Question: I am working on an Android Application in which a 3d scene is displayed and the user should be able to select an area by clicking/tapping the screen. The scene is pretty much a planar (game) on which different objects are placed.
Now, the problem is how do I get the clicked area on the board from the actual screen-space coordinates?
I was planning on using <URL> all the necessary parameters. Unfortunately I am missing the 'winZ' param, and cannot get the current depth as the touch event is occurring in a different thread than the GL-thread.
My new plan is to still use gluUnProject, but with a 'winZ' of 0, and then project the resulting point onto the board (the board stretches from '0,0,0' to '10,0,10' in model space), However, I can't seem to figure out how to do this?
I would be very happy if anyone could help me out with the maths needed to do this (matrices were never my strongest side), or perhaps find a better solution.
To clarify; here is an image of what I want to do:

The red rectangle represent the device screen, the green x is the touch event and the black square is the board (grey subdivisions represent a square of one unit). I need to figure out where on the board the touch has happened (in this case it is in square 1,1).
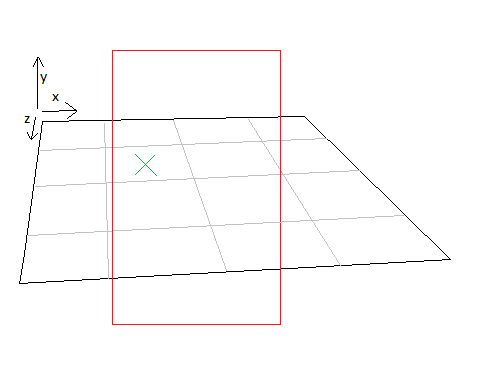
Answer: So, I managed to solve this by doing the following:
'''
float[] clipPoint = new float[4];
int[] viewport = new int[]{0, 0, width, height};
//screenY/screenX are the screen-coordinates, y should be flipped:
screenY = viewport[3] - screenY;
//Calculate a z-value appropriate for the far clip:
float dist = 1.0f;
float z = (1.0f/clip[0] - 1.0f/dist)/(1.0f/clip[0]-1.0f/clip[1]);
//Use gluUnProject to create a 3d point in the far clip plane:
GLU.gluUnProject(screenX, screenY, z, vMatrix, 0, pMatrix, 0, viewport, 0, clipPoint, 0);
//Get a point representing the 'camera':
float eyeX = lookat[0] + eyeOffset[0];
float eyeY = lookat[1] + eyeOffset[1];
float eyeZ = lookat[2] + eyeOffset[2];
//Do some magic to calculate where the line between clipPoint and eye/camera would intersect the y-plane:
float dX = eyeX - clipPoint[0];
float dY = eyeY - clipPoint[1];
float dZ = eyeZ - clipPoint[2];
float resX = glu[0] - (dX/dY)*glu[1];
float resZ = glu[2] - (dZ/dY)*glu[1];
//resX and resZ is the wanted result.
'''